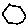
Label: hexagon